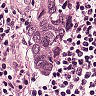
Metastatic tissue present: yes